Interaction volume radius: 5 \u00c5
Interaction volume height: 40 \u00c5
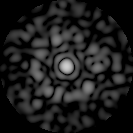
Disorder parameter: 0.8391